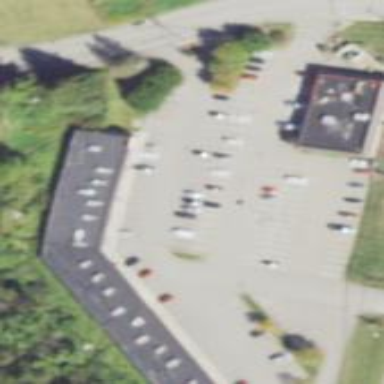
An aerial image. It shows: Retail building.